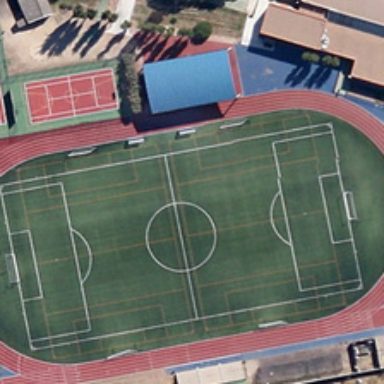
Several green trees are near a playground .